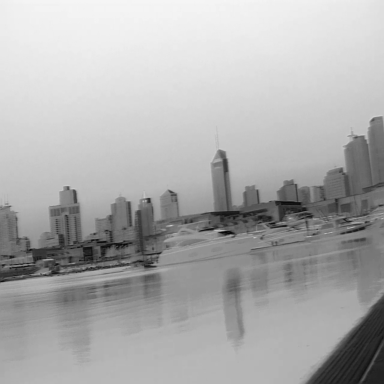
There are three canoes in the infrared image.